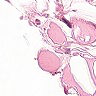
Metastatic tissue present: no